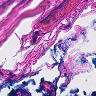
Metastatic tissue present: no